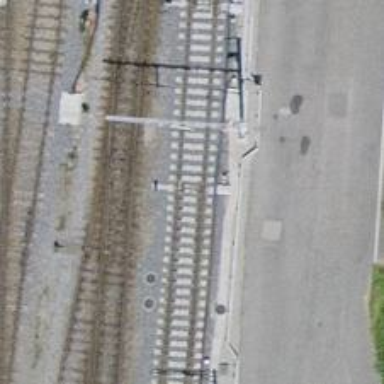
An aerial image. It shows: Railway switch.